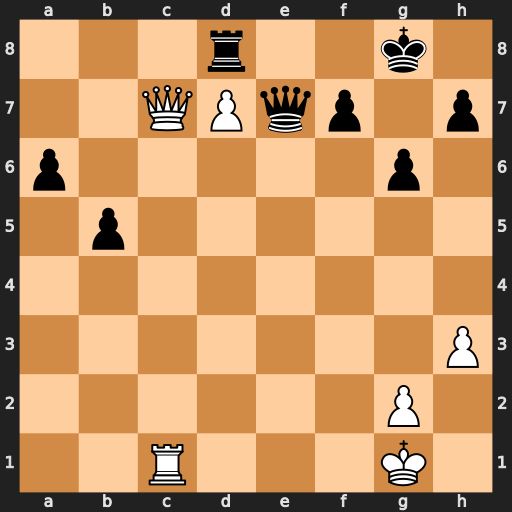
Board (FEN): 3r2k1/2QPqp1p/p5p1/1p6/8/7P/6P1/2R3K1
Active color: w
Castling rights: -
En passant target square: -
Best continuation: Qxd8+ Qxd8 Rc8 Kf8 Rxd8+